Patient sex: M
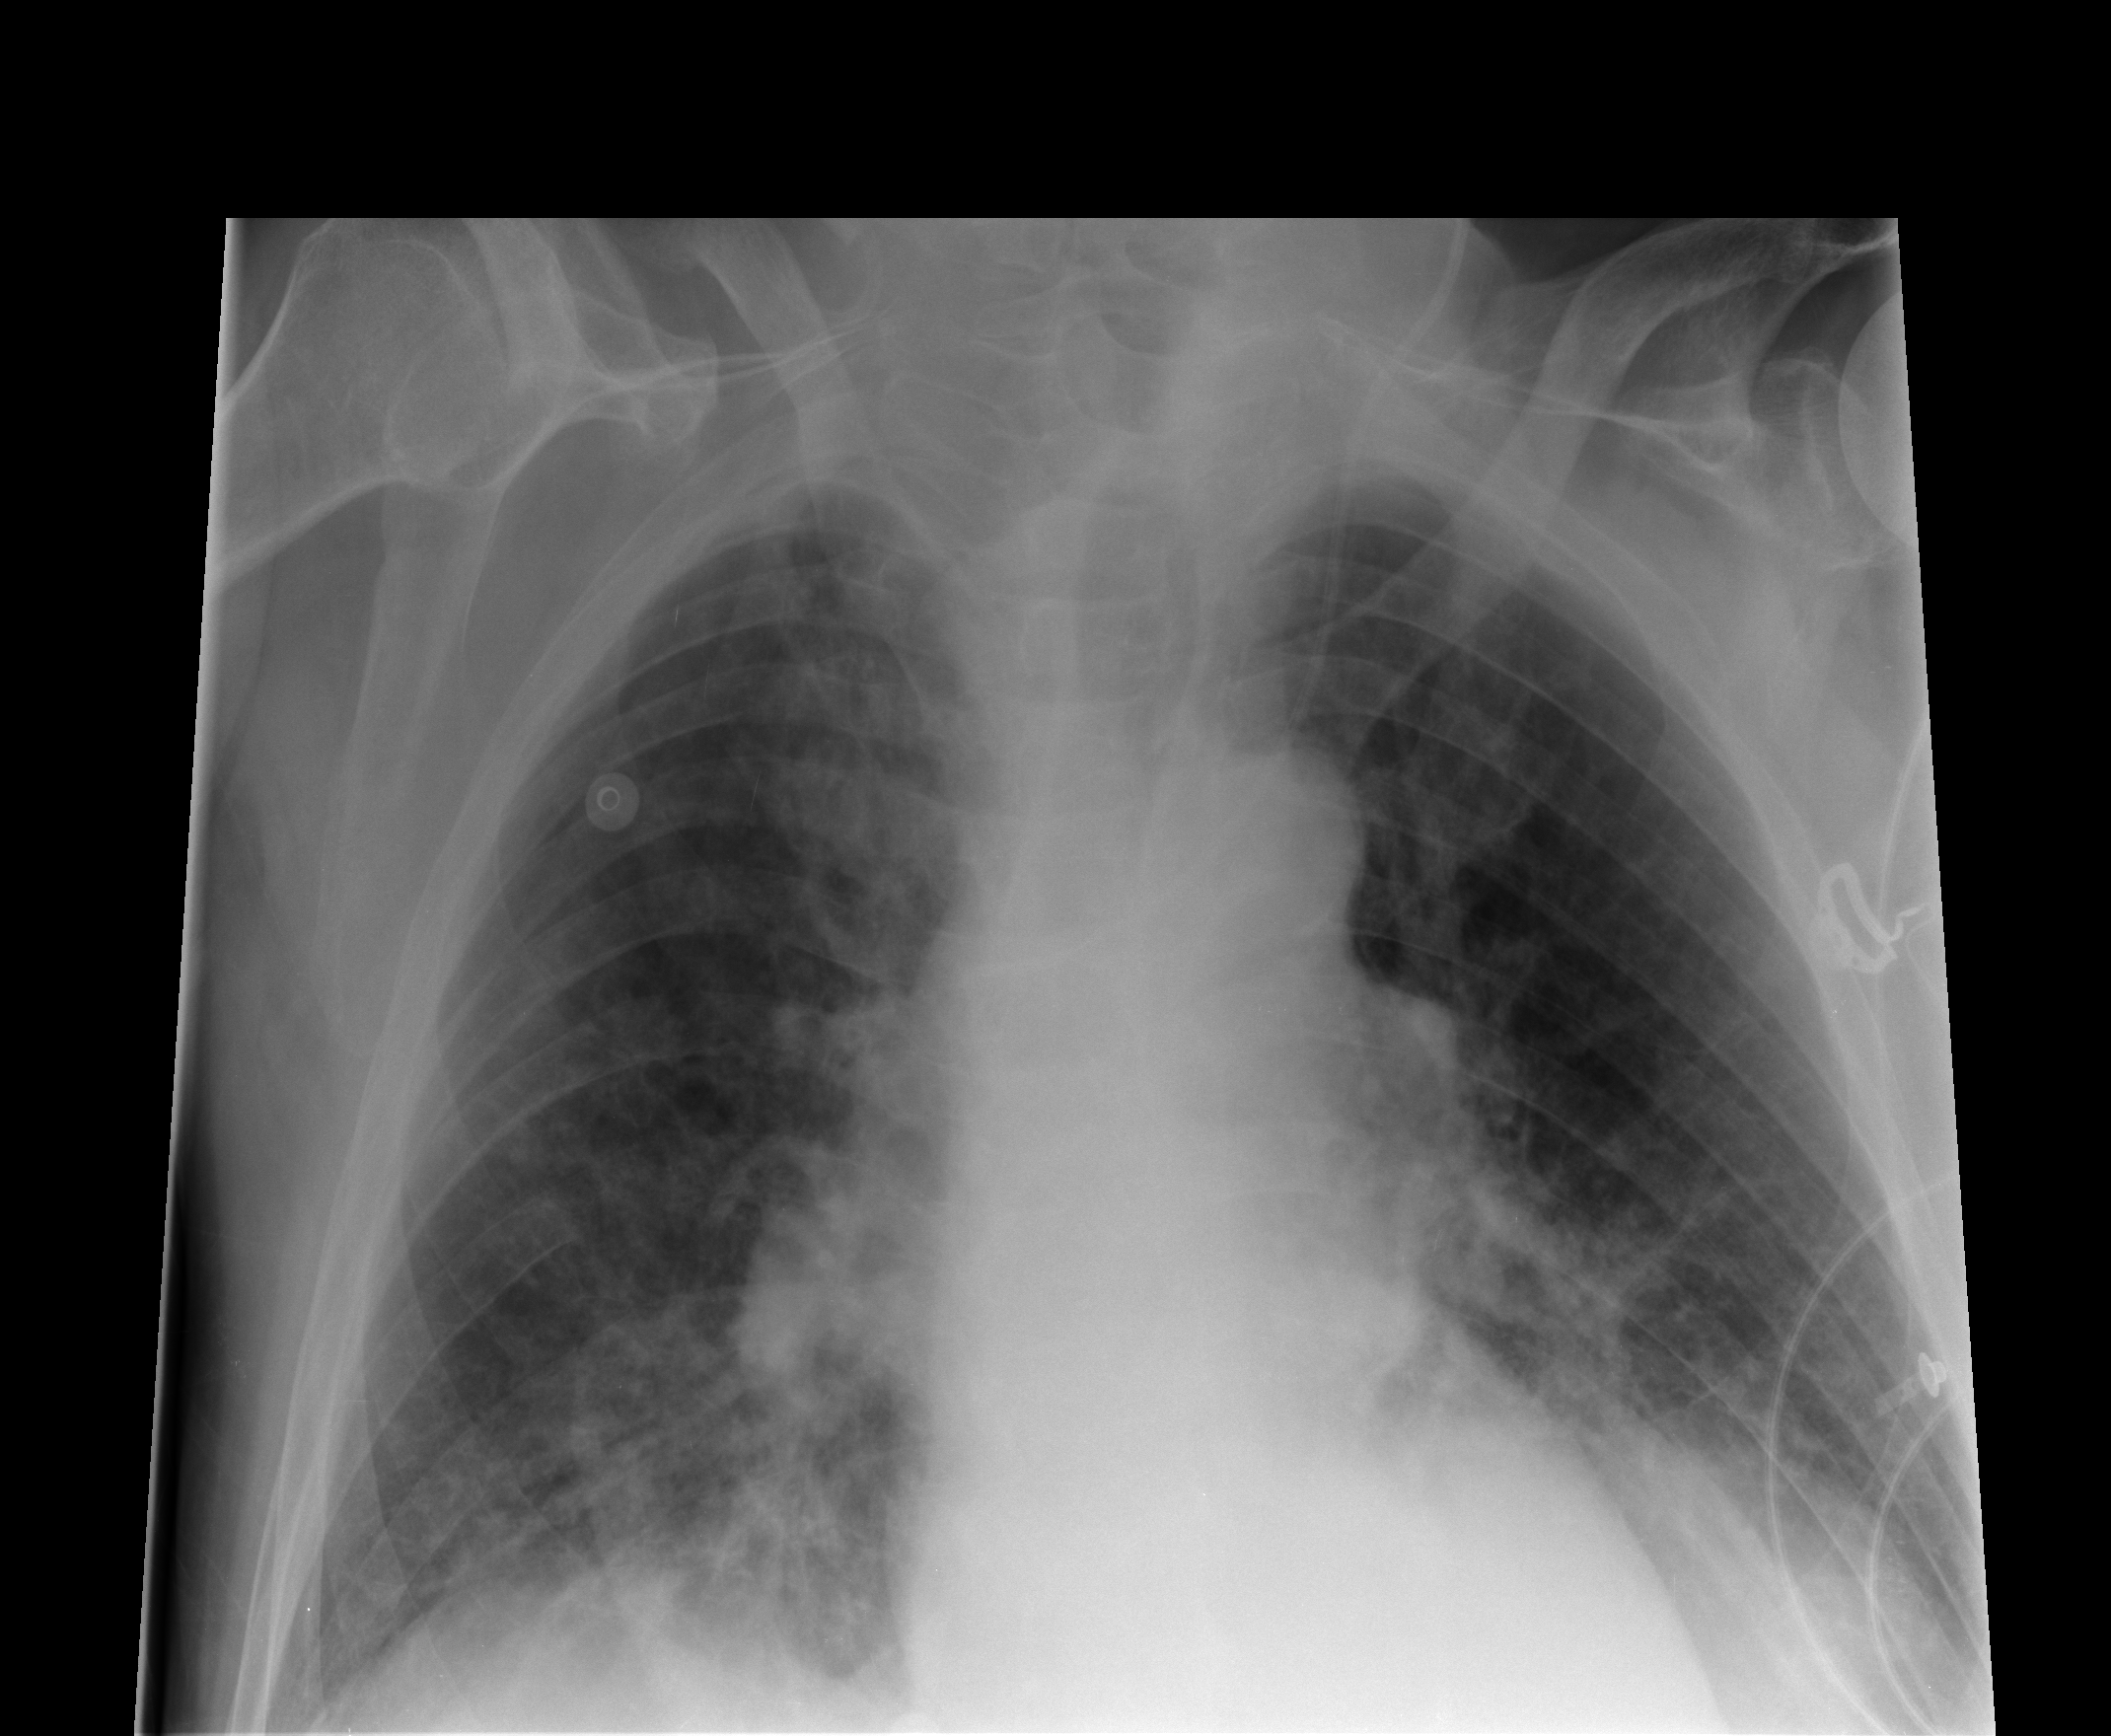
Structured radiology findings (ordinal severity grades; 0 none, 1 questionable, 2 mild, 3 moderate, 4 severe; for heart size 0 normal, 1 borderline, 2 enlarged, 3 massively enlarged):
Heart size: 0
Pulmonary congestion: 1
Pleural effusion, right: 0
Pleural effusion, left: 0
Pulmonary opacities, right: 3
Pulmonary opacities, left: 2
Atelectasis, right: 3
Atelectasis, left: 3